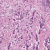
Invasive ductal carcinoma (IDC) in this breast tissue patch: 1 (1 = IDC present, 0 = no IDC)